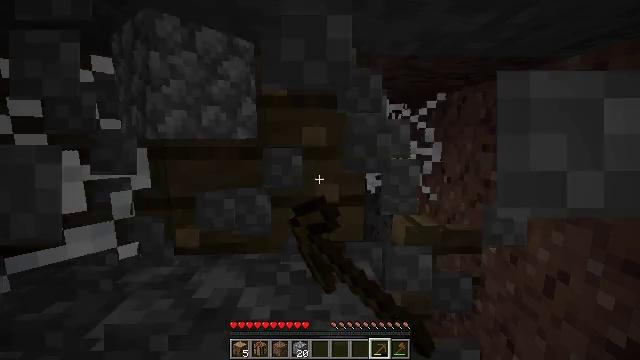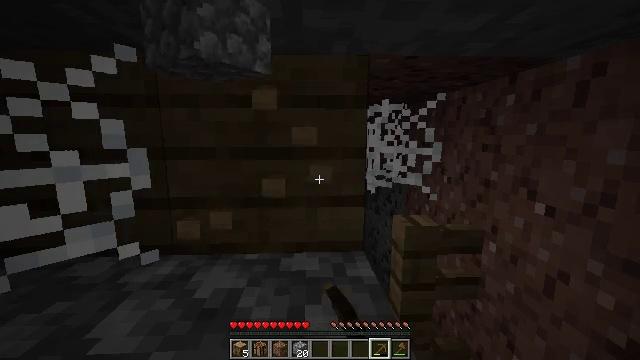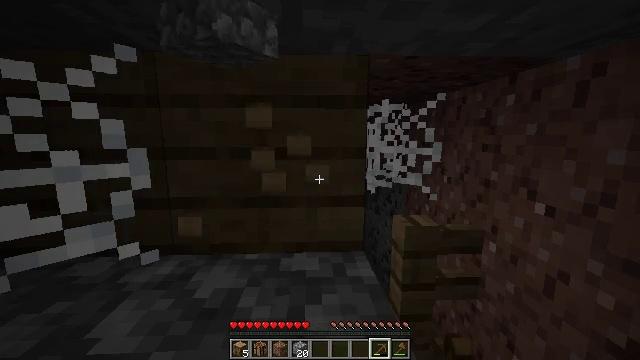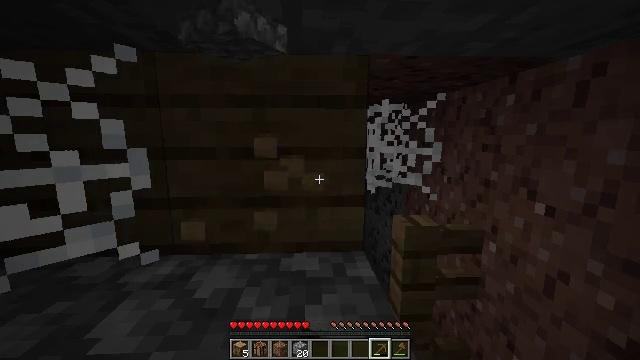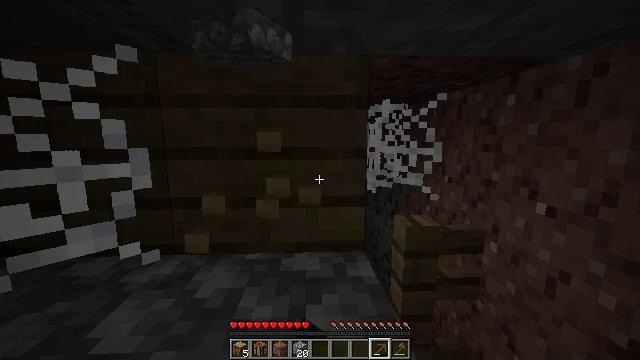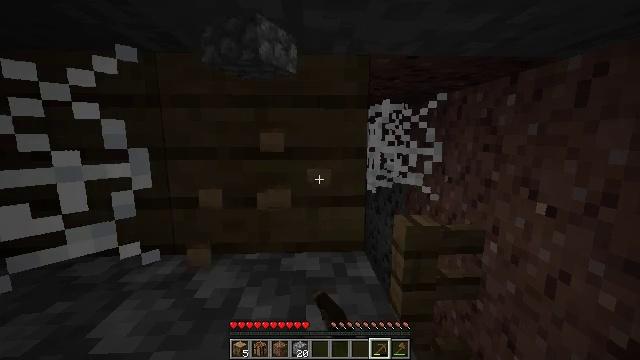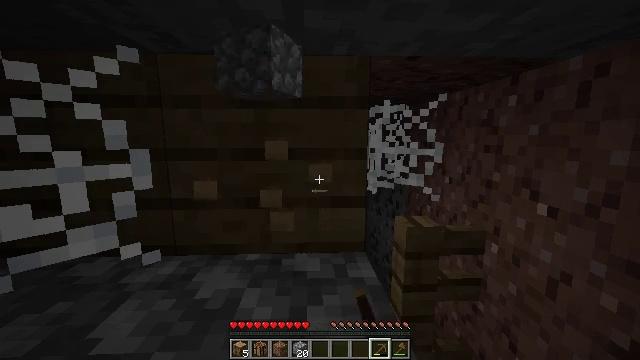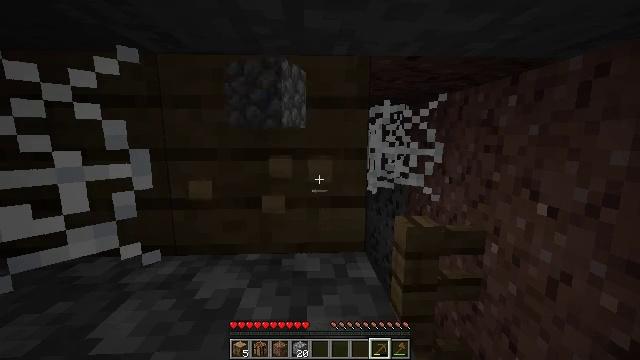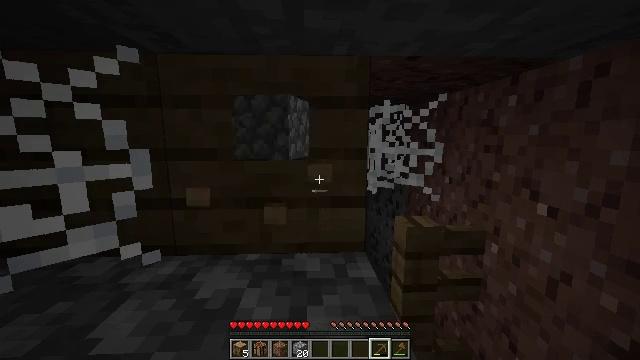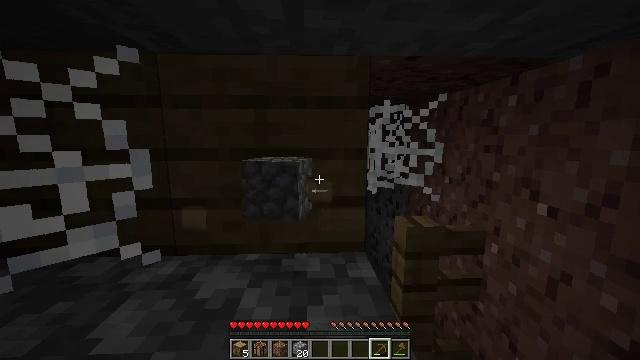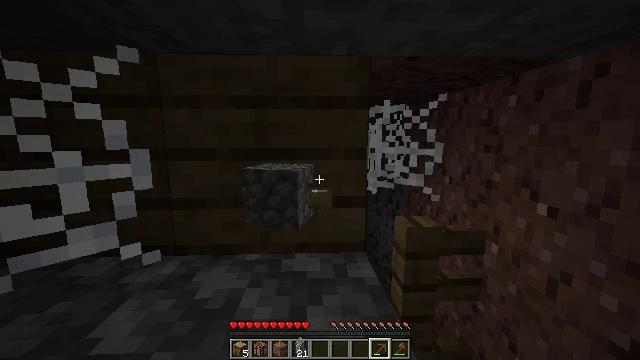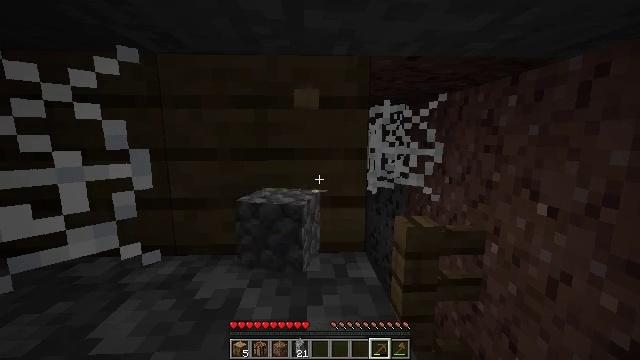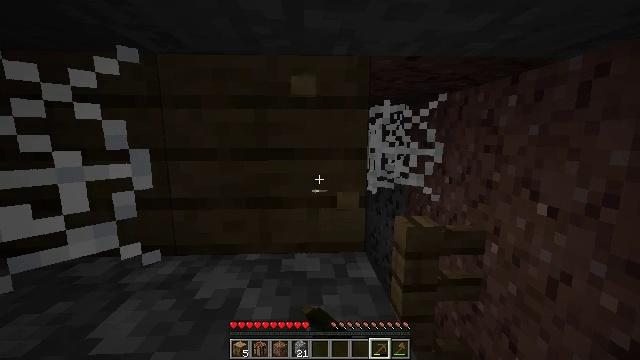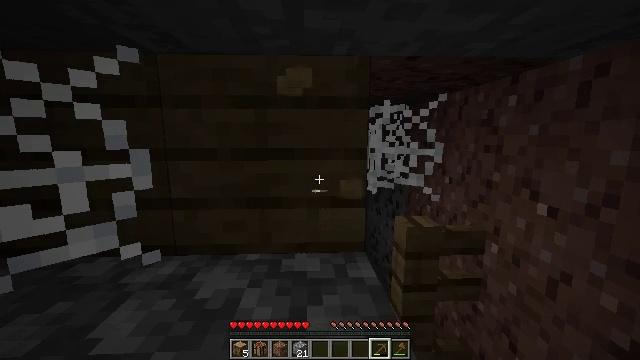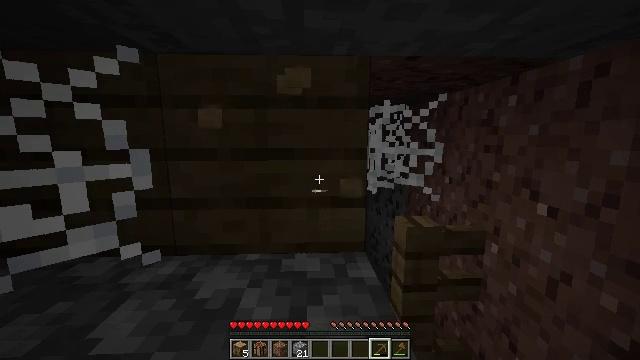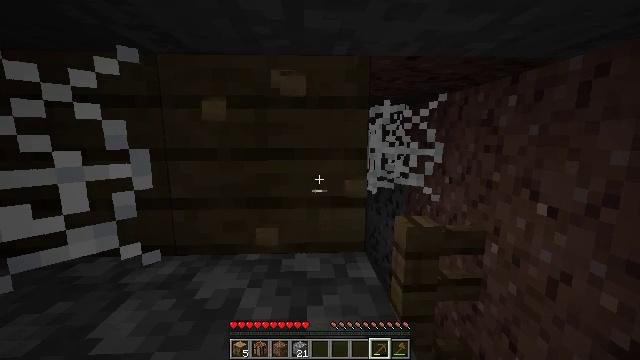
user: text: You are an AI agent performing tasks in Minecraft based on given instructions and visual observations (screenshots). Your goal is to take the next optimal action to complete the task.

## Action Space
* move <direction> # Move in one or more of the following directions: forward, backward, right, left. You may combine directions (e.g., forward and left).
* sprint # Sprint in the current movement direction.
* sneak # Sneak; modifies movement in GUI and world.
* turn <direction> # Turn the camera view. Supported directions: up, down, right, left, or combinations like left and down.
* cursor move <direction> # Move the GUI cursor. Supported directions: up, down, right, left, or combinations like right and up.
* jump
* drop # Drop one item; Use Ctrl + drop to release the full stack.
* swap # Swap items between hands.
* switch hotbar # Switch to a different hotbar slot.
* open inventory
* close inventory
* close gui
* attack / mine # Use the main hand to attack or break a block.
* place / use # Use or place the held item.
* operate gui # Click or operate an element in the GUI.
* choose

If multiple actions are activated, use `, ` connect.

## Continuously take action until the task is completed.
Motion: motion action
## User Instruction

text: Attack the oak planks to recycle it.
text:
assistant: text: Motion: attack / mine
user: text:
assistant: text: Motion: attack / mine
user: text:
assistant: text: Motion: attack / mine
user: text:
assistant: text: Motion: attack / mine
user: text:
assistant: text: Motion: attack / mine
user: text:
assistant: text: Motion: no_op
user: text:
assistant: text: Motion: no_op
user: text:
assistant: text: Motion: no_op
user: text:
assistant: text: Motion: no_op
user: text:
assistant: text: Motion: no_op
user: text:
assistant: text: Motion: attack / mine
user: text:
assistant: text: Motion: attack / mine
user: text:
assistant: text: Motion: attack / mine
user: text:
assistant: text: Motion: attack / mine
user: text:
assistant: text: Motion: attack / mine
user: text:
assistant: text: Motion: attack / mine
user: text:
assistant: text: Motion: attack / mine
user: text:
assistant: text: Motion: attack / mine
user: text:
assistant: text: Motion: attack / mine
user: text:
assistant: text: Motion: attack / mine
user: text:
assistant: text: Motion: attack / mine
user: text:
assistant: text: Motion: attack / mine
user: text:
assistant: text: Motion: attack / mine
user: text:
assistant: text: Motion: attack / mine
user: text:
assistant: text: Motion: attack / mine
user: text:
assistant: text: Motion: attack / mine
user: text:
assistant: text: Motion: attack / mine
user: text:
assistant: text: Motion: attack / mine
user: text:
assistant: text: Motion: attack / mine
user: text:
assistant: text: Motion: attack / mine